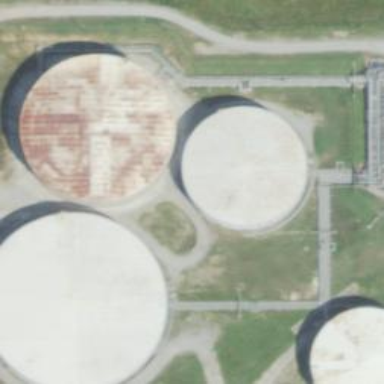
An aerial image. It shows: Storage tank building.